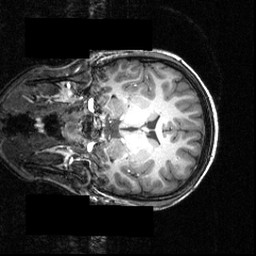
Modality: T1w
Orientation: coronal
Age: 16
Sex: female
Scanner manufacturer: siemens
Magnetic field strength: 3.951 T
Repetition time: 1.5 s
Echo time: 0.00335 s